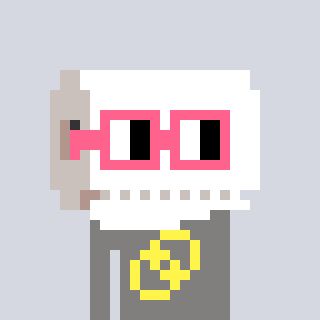
a pixel art character with square pink glasses, a toiletpaper-full-shaped head and a bluegrey-colored body on a cool background